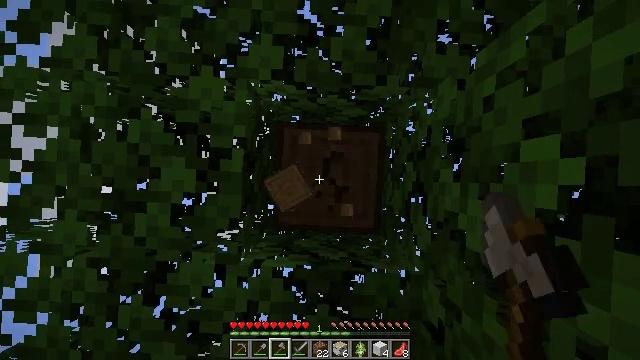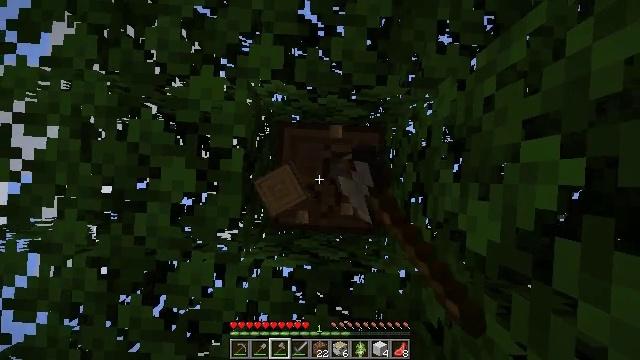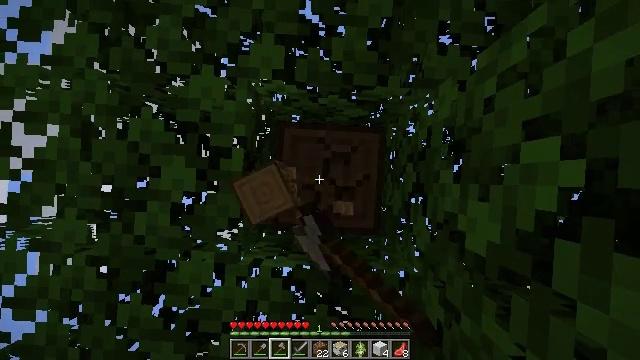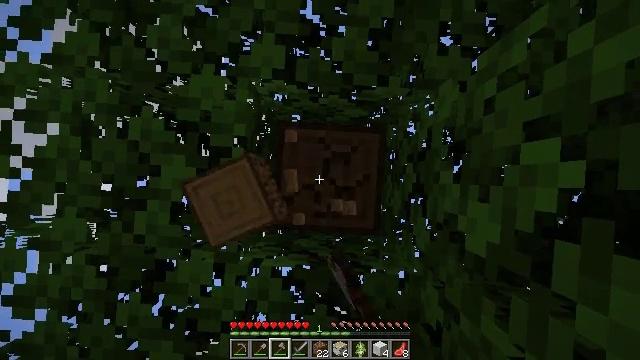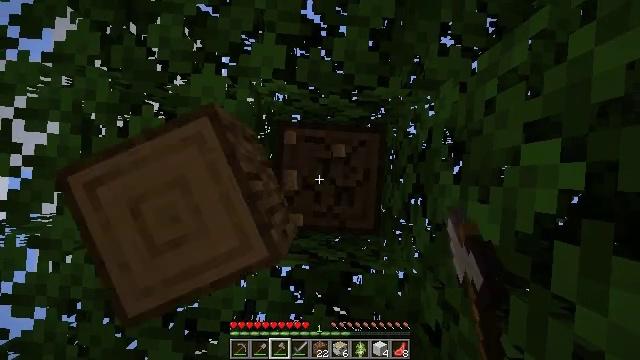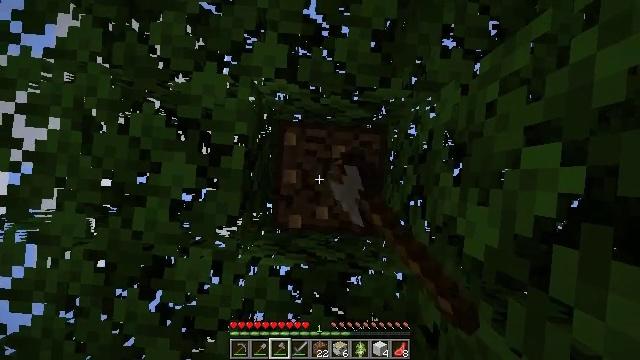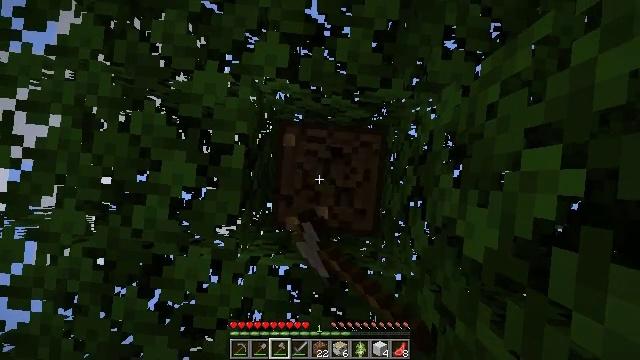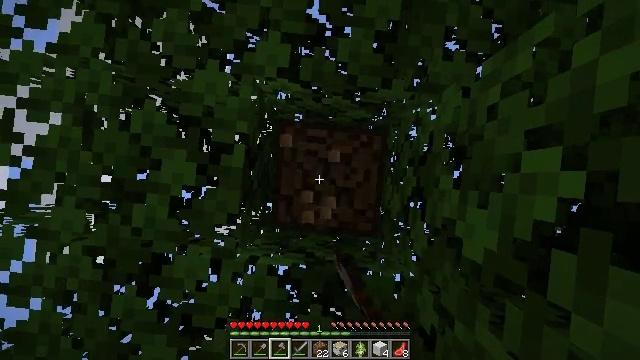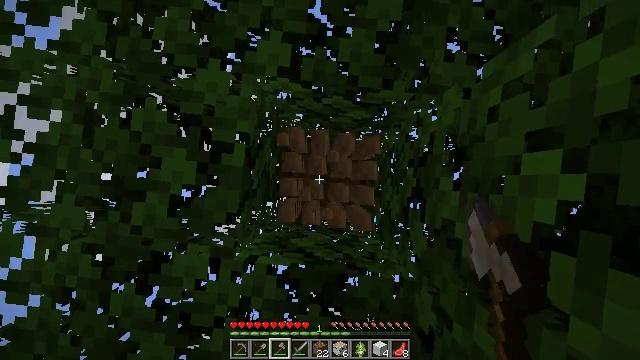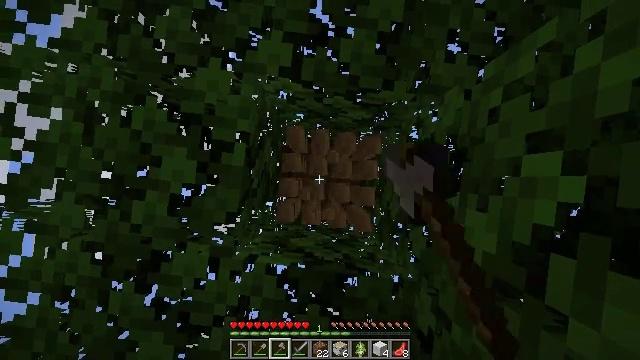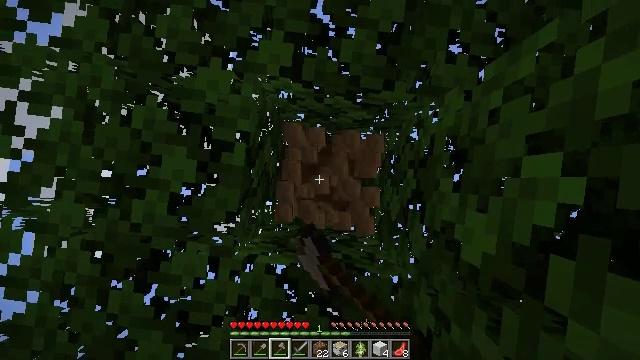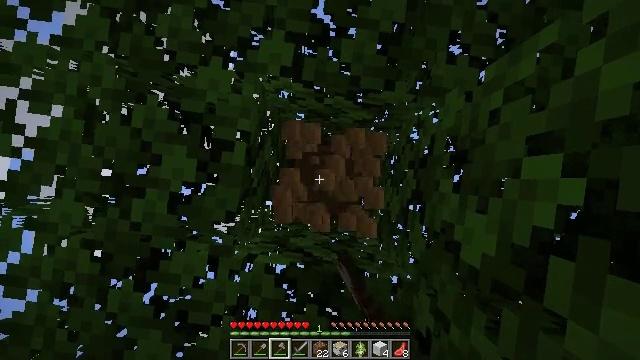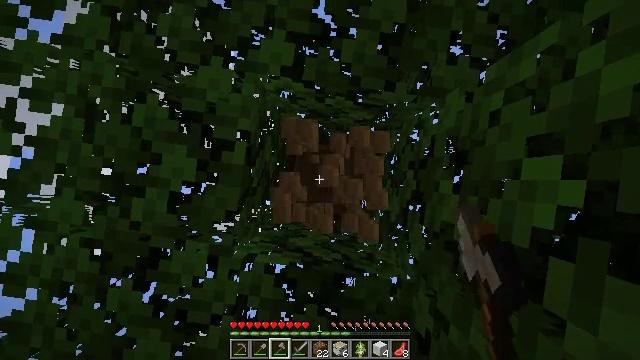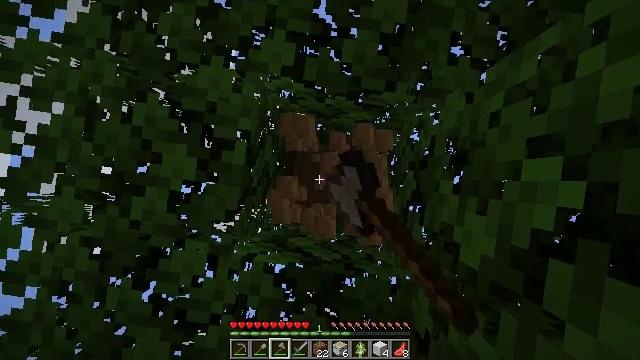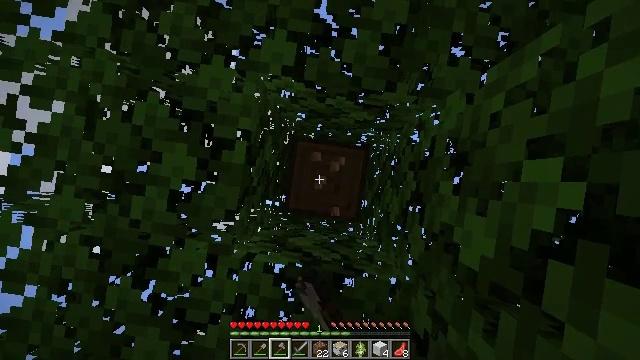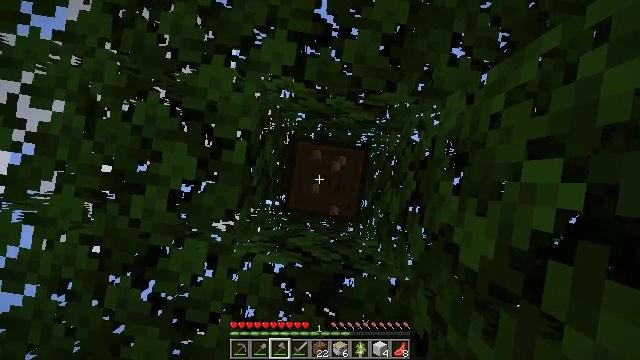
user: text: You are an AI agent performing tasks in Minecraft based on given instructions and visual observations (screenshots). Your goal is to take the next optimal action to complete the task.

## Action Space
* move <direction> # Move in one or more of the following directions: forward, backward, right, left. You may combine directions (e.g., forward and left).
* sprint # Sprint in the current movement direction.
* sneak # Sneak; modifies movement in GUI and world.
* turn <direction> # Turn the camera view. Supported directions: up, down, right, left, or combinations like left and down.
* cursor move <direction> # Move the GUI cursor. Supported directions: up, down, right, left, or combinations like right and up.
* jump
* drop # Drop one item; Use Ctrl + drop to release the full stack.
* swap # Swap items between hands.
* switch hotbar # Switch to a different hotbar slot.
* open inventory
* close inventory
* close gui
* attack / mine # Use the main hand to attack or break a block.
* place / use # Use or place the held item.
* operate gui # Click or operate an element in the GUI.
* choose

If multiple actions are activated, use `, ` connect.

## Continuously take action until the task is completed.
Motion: motion action
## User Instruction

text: Break the tree to get oak logs.
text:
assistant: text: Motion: attack / mine
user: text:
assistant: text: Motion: attack / mine
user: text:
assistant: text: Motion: attack / mine
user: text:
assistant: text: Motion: attack / mine
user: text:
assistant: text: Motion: attack / mine
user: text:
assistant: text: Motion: attack / mine
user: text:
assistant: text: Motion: attack / mine
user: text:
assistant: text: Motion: attack / mine
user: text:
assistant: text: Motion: attack / mine
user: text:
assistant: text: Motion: attack / mine
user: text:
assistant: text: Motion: attack / mine
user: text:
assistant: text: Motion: attack / mine
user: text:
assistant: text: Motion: attack / mine
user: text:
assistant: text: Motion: attack / mine
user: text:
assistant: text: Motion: attack / mine
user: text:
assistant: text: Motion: attack / mine
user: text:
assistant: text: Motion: attack / mine
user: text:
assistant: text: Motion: attack / mine
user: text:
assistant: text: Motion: attack / mine
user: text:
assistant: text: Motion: attack / mine
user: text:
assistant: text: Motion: attack / mine
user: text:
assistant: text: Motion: attack / mine
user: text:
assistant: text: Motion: attack / mine
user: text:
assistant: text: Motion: attack / mine
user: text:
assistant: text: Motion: attack / mine
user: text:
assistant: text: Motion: attack / mine
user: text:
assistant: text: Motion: attack / mine
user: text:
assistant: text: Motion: attack / mine
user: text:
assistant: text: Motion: attack / mine
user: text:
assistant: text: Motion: attack / mine